Field crop: maize
Growth stage: 2
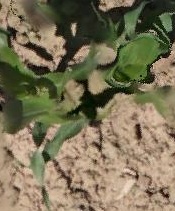
Species: maize